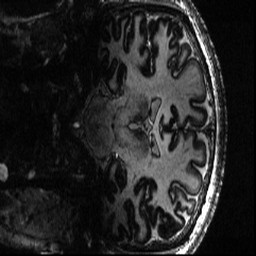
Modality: T1w
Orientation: coronal
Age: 48
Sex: male
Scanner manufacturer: siemens
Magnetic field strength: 7 T
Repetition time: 4.3 s
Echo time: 0.00227 s